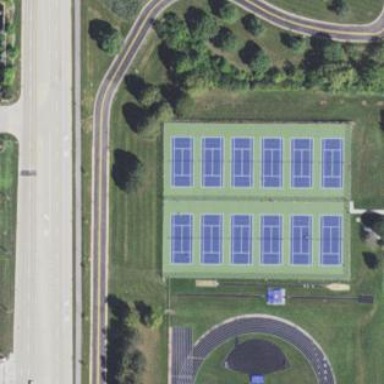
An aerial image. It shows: Sports center with tennis facility.